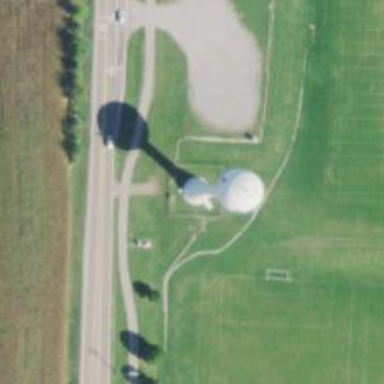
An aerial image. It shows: Water tower that is man-made.